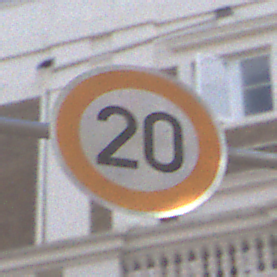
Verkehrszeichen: Geschwindigkeit20
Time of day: MorningAfternoon
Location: Outdoor (Urban)
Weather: PartlyCloudy
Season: NotSpecified
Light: Natural